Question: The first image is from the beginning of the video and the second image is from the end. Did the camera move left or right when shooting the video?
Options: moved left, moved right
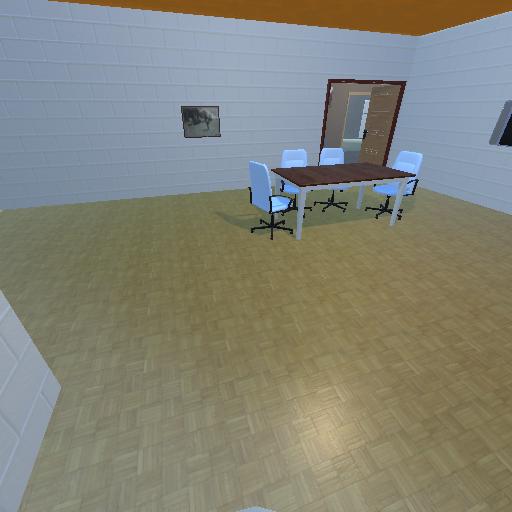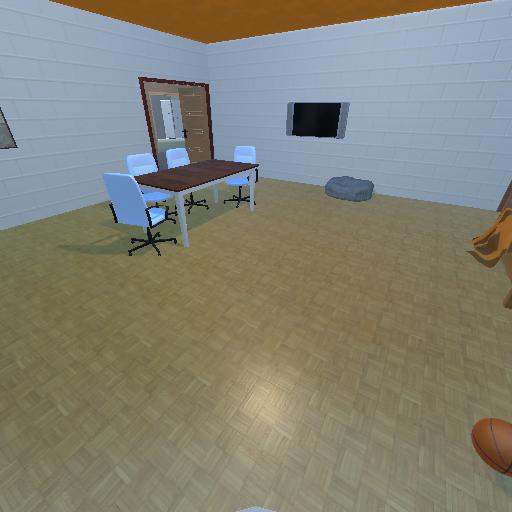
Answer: moved left